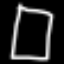
Label: square